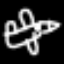
Label: airplane